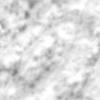
Label: no_change